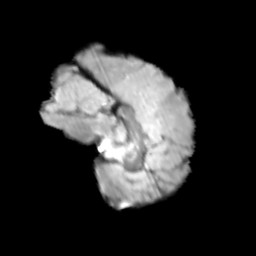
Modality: T2w
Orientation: sagittal
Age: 10
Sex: female
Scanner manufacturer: siemens
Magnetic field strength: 3 T
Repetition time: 3.8 s
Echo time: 0.07 s